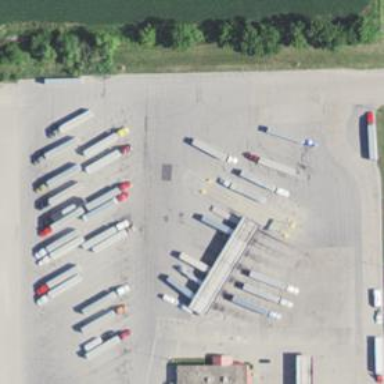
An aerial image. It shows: Weighbridge facility.